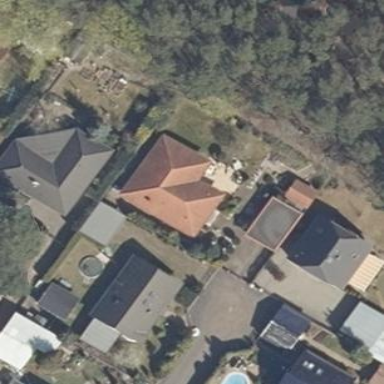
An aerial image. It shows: Detached building.